Question: Sorry for the low quality question...
i'm working on chat bot project, Searched lot and coded lot. All works except append html div place below the input tag.. each time scroll up to see the last message. All i need is last message stays visible. Please see the image for more detail

Ok... This is my code..
'''
<div class="chat-flow">
<div class="cloudchatreverse">
<div>
<blockquote class="blockquote-reverse">
<p class="text-right">How do you do ?</p>
</blockquote>
</div>
</div>
<div class="cloudchat">
<div>
<blockquote class="blockquote">
<p>Hey I'm fine thanks... Can you able to login with twitter</p>
</blockquote>
</div>
</div>
</div>
<input type="text" id="post_message" name="message" placeholder="What's up" autofocus required>
'''
and the style
'''
.chat-flow { /* scroll bar */
overflow: scroll;
height: 200px;
}
'''
if you need anything i can provide right way...
Update:
This is for when submit and append from client side
'''
$(function(){
document.onkeydown=function(evt){
var keyCode = evt ? (evt.which ? evt.which : evt.keyCode) : event.keyCode;
if(keyCode == 13)
{
var post_message = document.getElementById("post_message").value;
$(".cloudchat").append('<div class="cloud"><blockquote class="blockquote-reverse">'+ post_message +'</blockquote></div>');
var request = {};
request.post_message = post_message;
//your function call here
$.ajax({
type: "POST",
url: "{% url 'post_message' %}",
data: JSON.stringify(request),
contentType: 'application/json;charset=UTF-8',
success: function(result){
document.getElementById('post_message').value='';
console.log(result);
}
})
}
}
})
'''
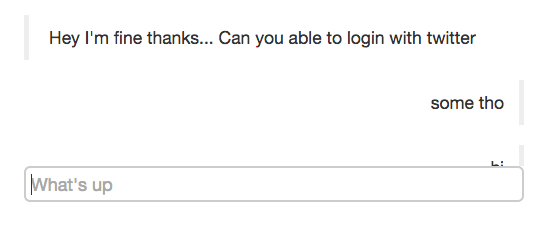
Answer: Try this it scrolls to bottom
'''
$(document).keydown(function (evt) {
if (evt.which == 13) {
var post_message = $("#post_message").val();
$(".cloudchat").append('<div class="cloud"><blockquote class="blockquote-reverse">' + post_message + '</blockquote></div>');
var scroll=$('.cloudchat').height();
$('.chat-flow').animate({
scrollTop:scroll
},200)
}
})
'''
'''
.chat-flow {
/* scroll bar */
overflow: scroll;
height: 200px;
}
'''
'''
<script src="https://ajax.googleapis.com/ajax/libs/jquery/2.0.3/jquery.min.js"></script>
<div class="chat-flow">
<div class="cloudchatreverse">
<div>
<blockquote class="blockquote-reverse">
<p class="text-right">How do you do ?</p>
</blockquote>
</div>
</div>
<div class="cloudchat">
<div>
<blockquote class="blockquote">
<p>Hey I'm fine thanks... Can you able to login with twitter</p>
</blockquote>
</div>
</div>
</div>
<input type="text" id="post_message" name="message" placeholder="What's up" autofocus required>
'''